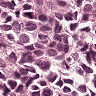
Metastatic tissue present: yes